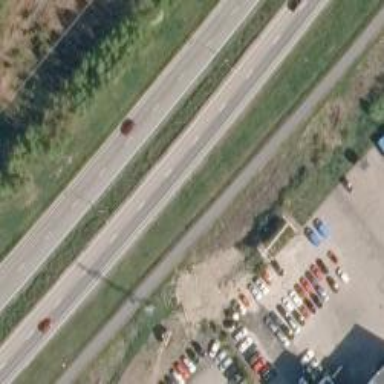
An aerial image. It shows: Asphalt road classified as trunk highway.